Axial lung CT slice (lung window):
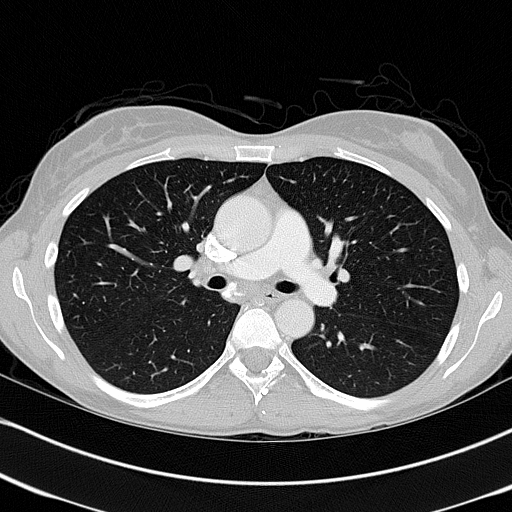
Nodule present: no